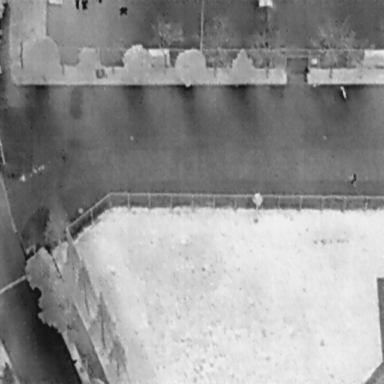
There are five People in the infrared image.